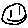
Label: smiley face